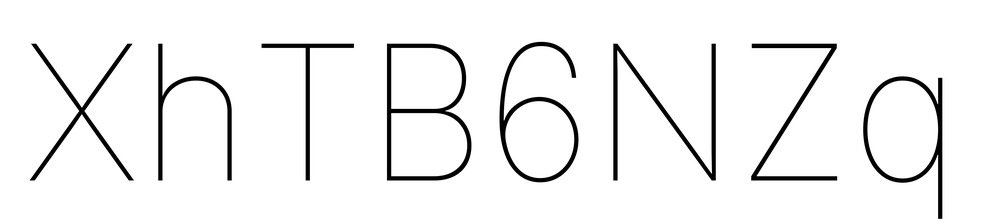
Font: Inter_Thin